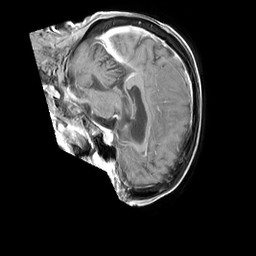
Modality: T1w
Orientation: sagittal
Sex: female
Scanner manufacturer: philips
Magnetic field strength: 1.5 T
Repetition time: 0.1865 s
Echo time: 0.001849 s